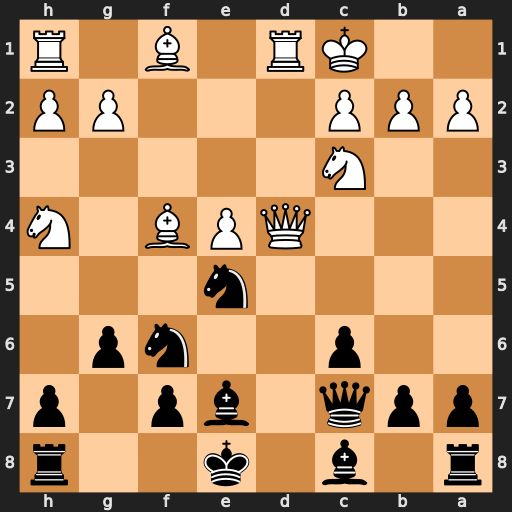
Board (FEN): r1b1k2r/ppq1bp1p/2p2np1/4n3/3QPB1N/2N5/PPP3PP/2KR1B1R
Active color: b
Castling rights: kq
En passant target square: -
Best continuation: Nd3+ Bxd3 Qxf4+ Kb1 Qxh4